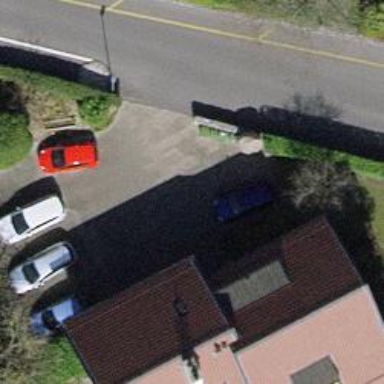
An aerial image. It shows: Driveway with surface of sett.